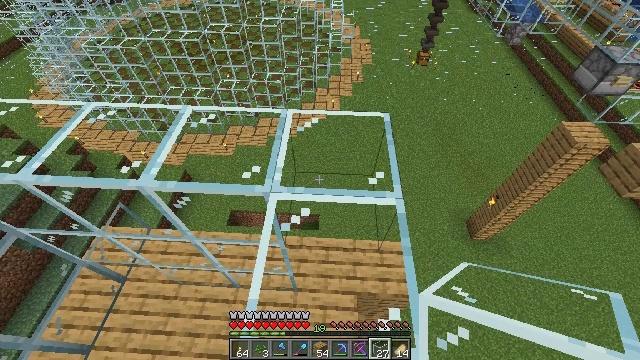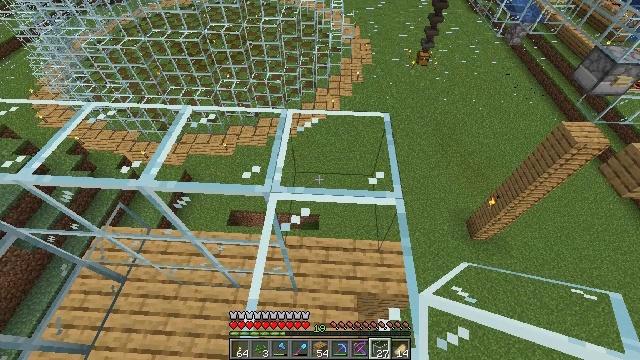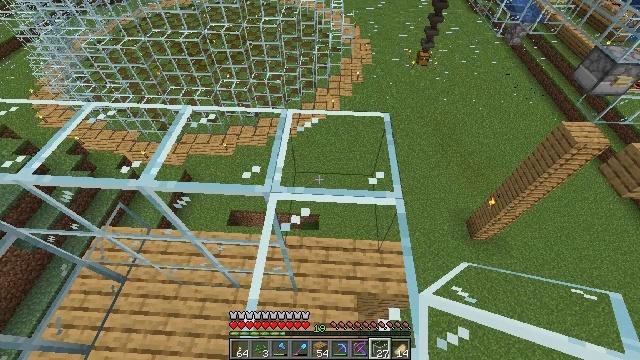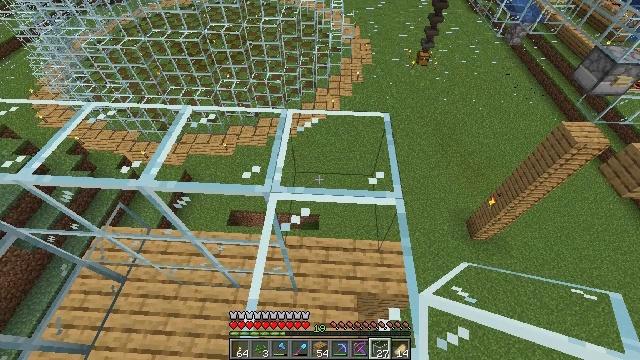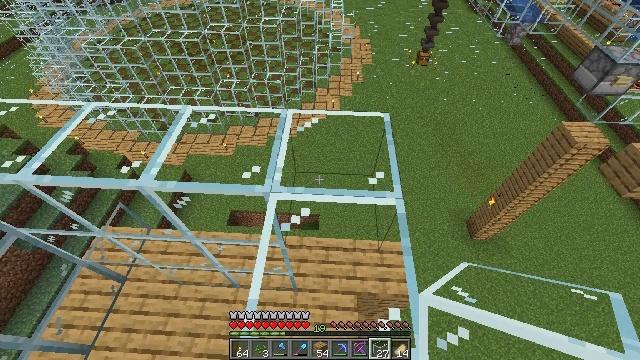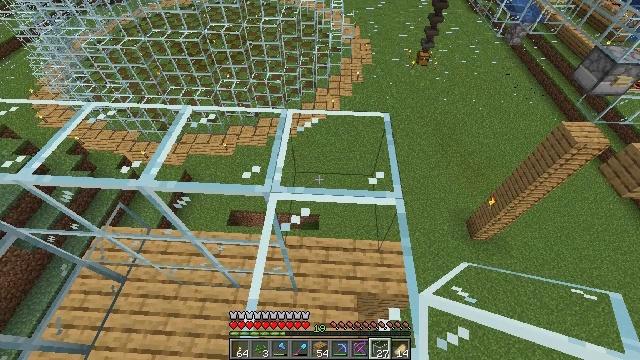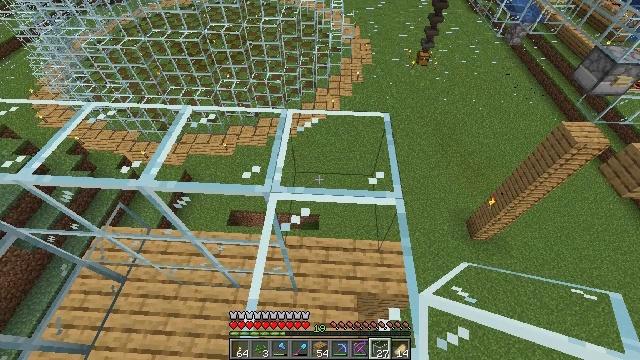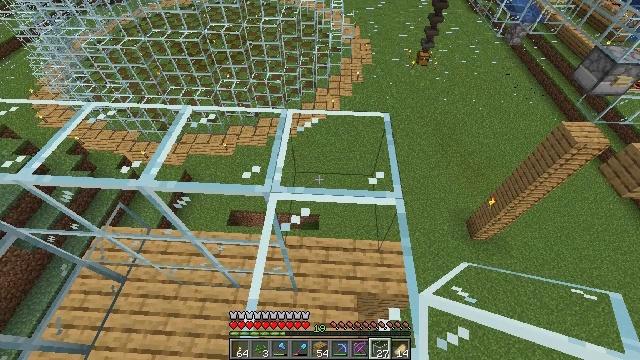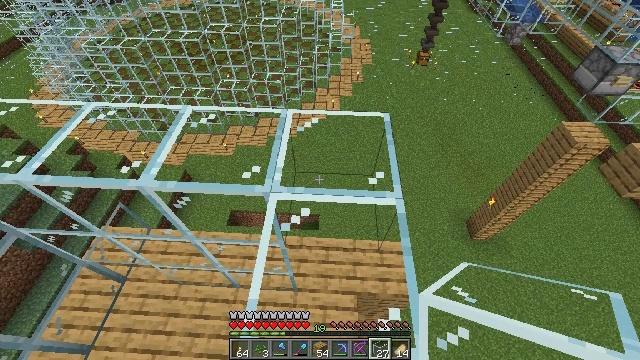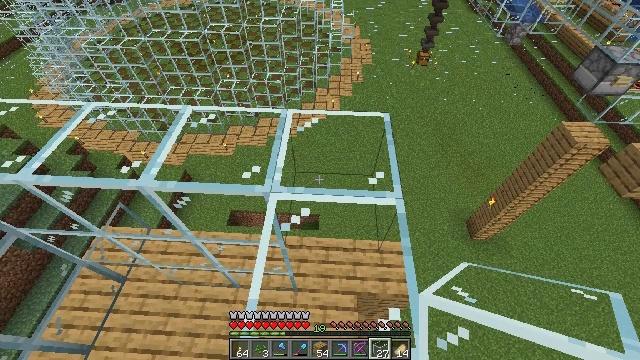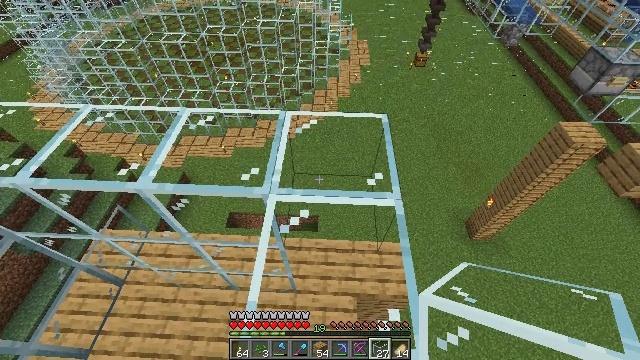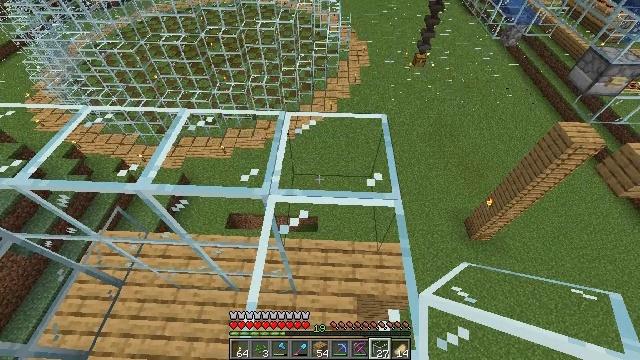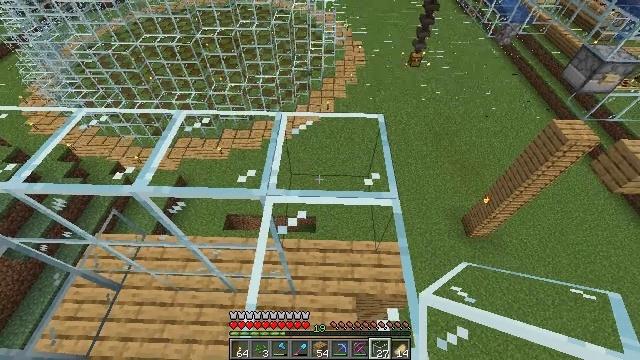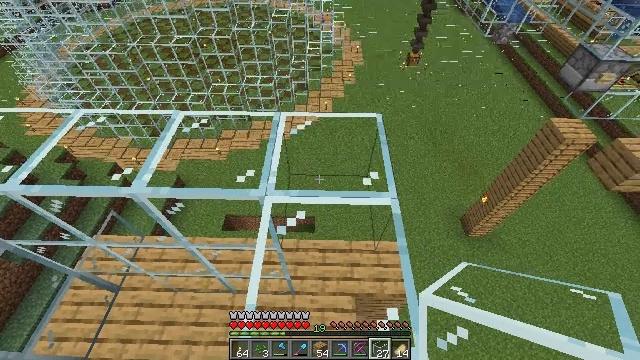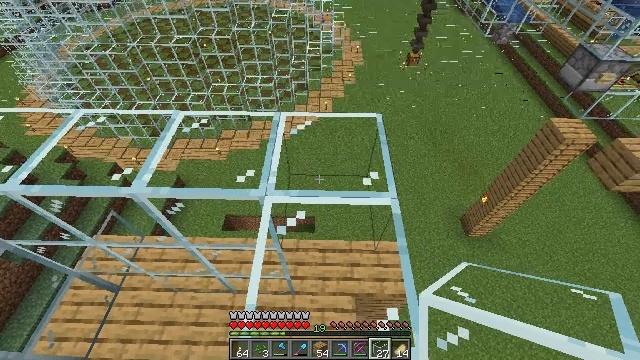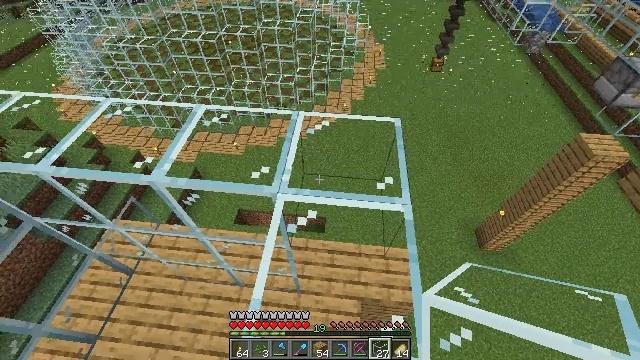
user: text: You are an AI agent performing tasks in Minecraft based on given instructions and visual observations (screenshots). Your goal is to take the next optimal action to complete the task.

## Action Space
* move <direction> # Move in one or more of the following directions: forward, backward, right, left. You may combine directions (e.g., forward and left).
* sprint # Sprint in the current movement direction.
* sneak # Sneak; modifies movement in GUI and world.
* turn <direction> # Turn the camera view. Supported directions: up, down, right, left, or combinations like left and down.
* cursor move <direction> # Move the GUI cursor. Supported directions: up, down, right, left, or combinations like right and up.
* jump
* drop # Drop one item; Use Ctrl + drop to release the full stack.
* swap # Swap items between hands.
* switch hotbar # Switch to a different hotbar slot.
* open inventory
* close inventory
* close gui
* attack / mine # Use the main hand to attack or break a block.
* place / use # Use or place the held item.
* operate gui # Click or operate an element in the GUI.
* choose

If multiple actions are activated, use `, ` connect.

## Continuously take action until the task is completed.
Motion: motion action
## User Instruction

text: Gather some oak planks.
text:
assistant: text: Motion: no_op
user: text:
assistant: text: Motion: no_op
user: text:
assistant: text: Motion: no_op
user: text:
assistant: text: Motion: no_op
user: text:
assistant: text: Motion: no_op
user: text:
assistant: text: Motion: no_op
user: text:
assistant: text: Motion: no_op
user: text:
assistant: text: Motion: no_op
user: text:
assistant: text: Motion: no_op
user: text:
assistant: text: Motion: no_op
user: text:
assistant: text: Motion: no_op
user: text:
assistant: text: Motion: no_op
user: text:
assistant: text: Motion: no_op
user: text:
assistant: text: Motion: no_op
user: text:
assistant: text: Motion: turn left
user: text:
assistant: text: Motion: turn left and up
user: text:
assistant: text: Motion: turn left and up
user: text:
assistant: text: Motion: turn left and up
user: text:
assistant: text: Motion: turn left and up
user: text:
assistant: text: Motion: turn left and up
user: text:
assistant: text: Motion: no_op
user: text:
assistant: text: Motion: no_op
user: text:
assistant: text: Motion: no_op
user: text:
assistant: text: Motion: no_op
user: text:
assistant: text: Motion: no_op
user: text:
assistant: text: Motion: no_op
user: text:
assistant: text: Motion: no_op
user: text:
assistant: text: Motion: no_op
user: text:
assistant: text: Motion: no_op
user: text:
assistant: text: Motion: no_op